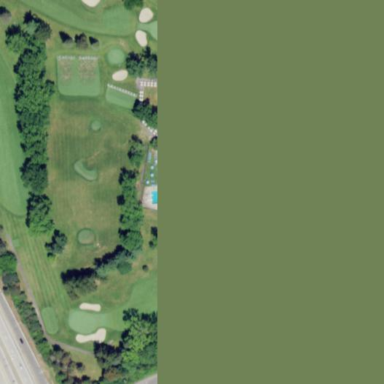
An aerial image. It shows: Golf pitch.